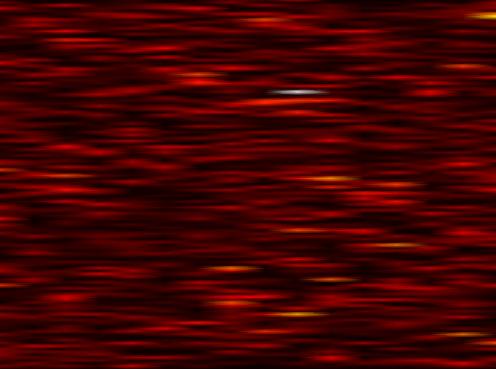
Label: FBMC